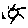
Label: sun